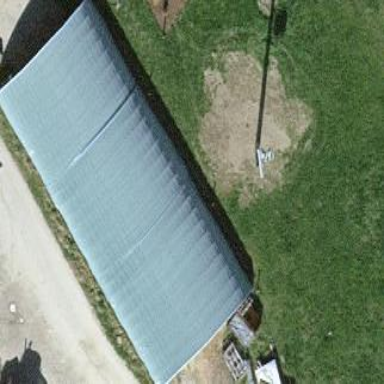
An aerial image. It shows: Greenhouse.